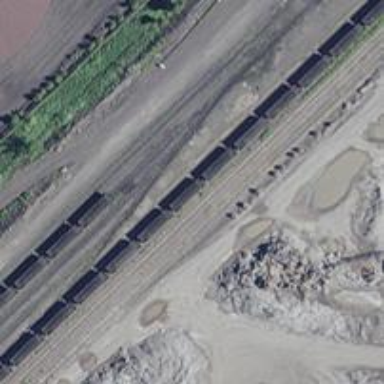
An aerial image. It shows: Rail spur service.